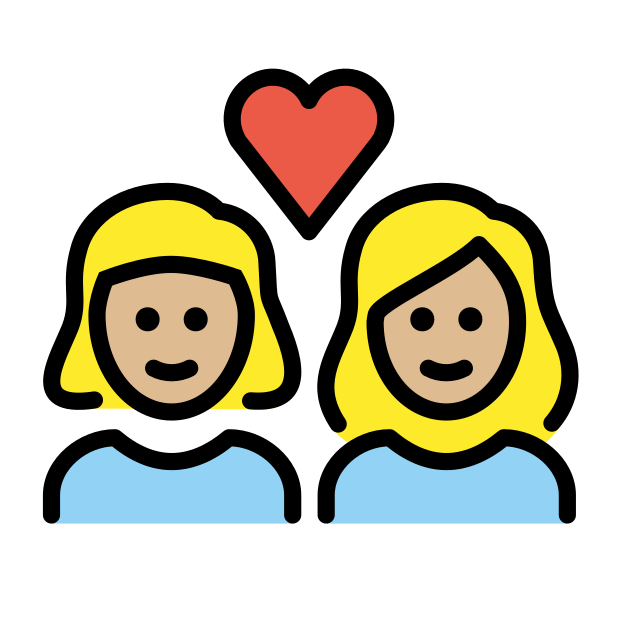
couple with heart: woman, woman, medium-light skin tone